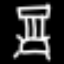
Label: chair